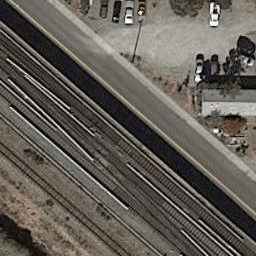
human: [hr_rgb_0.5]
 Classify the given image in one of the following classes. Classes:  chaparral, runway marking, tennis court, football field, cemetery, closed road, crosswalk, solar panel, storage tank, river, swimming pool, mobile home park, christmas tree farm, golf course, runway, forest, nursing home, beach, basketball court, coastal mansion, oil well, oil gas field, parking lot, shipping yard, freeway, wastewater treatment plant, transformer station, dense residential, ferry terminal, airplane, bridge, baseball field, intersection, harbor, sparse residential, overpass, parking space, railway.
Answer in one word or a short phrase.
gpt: railway